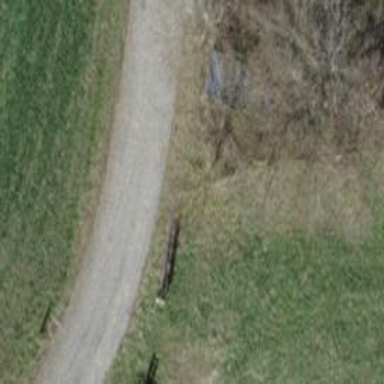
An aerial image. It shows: Hedge barrier.